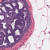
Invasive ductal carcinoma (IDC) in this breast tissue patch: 0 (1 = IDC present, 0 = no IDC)